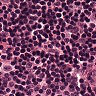
Metastatic tissue present: no